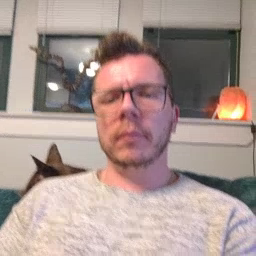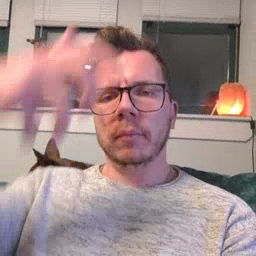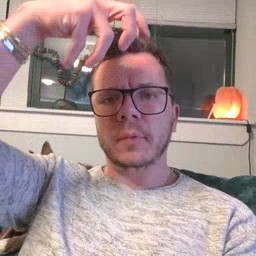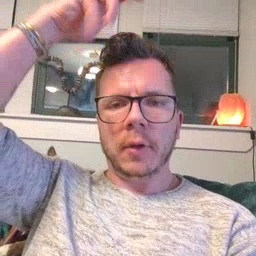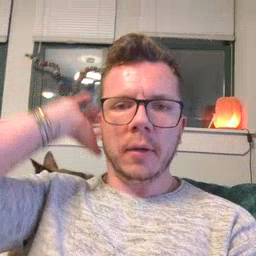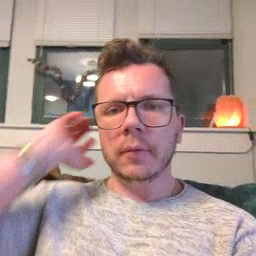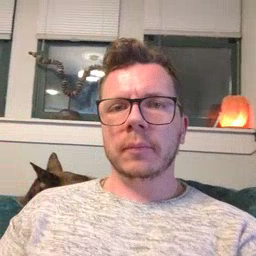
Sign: lion